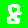
Digit: 8